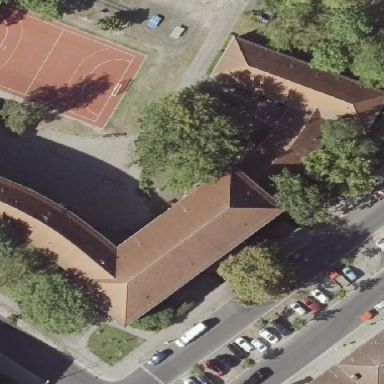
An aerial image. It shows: Sports hall building.